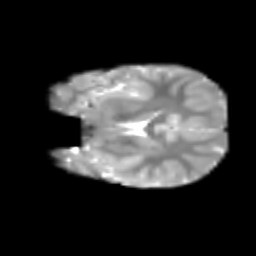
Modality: T2w
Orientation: coronal
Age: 7
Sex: female
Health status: healthy